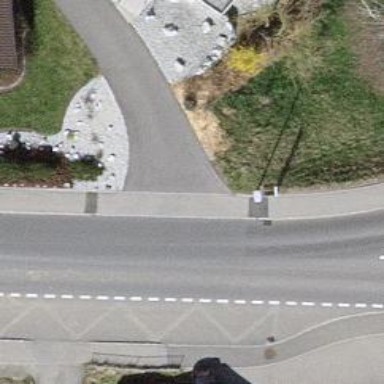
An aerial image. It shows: Bus stop with platform for public transport.